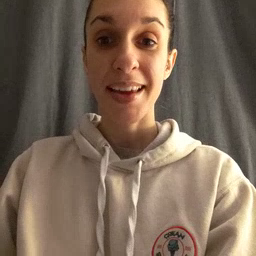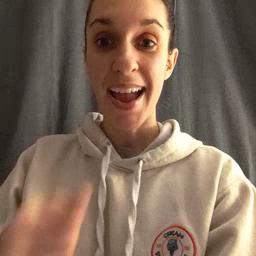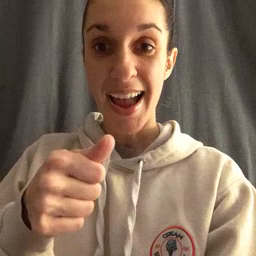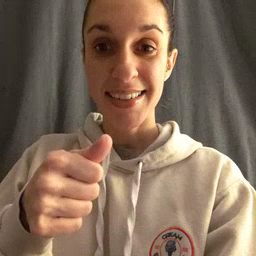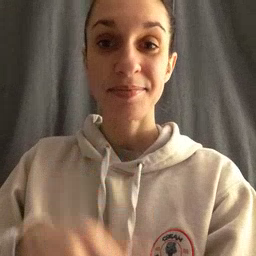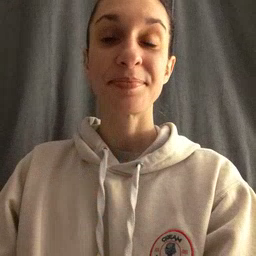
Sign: hide